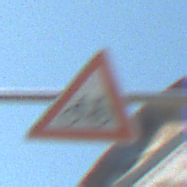
Verkehrszeichen: RadverkehrRechts
Umgebung: Outdoor, Special
Tageszeit: MorningAfternoon
Wetter: Clear
Licht: Natural
Jahreszeit: NotSpecified
Kontrast: HighContrast